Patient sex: F
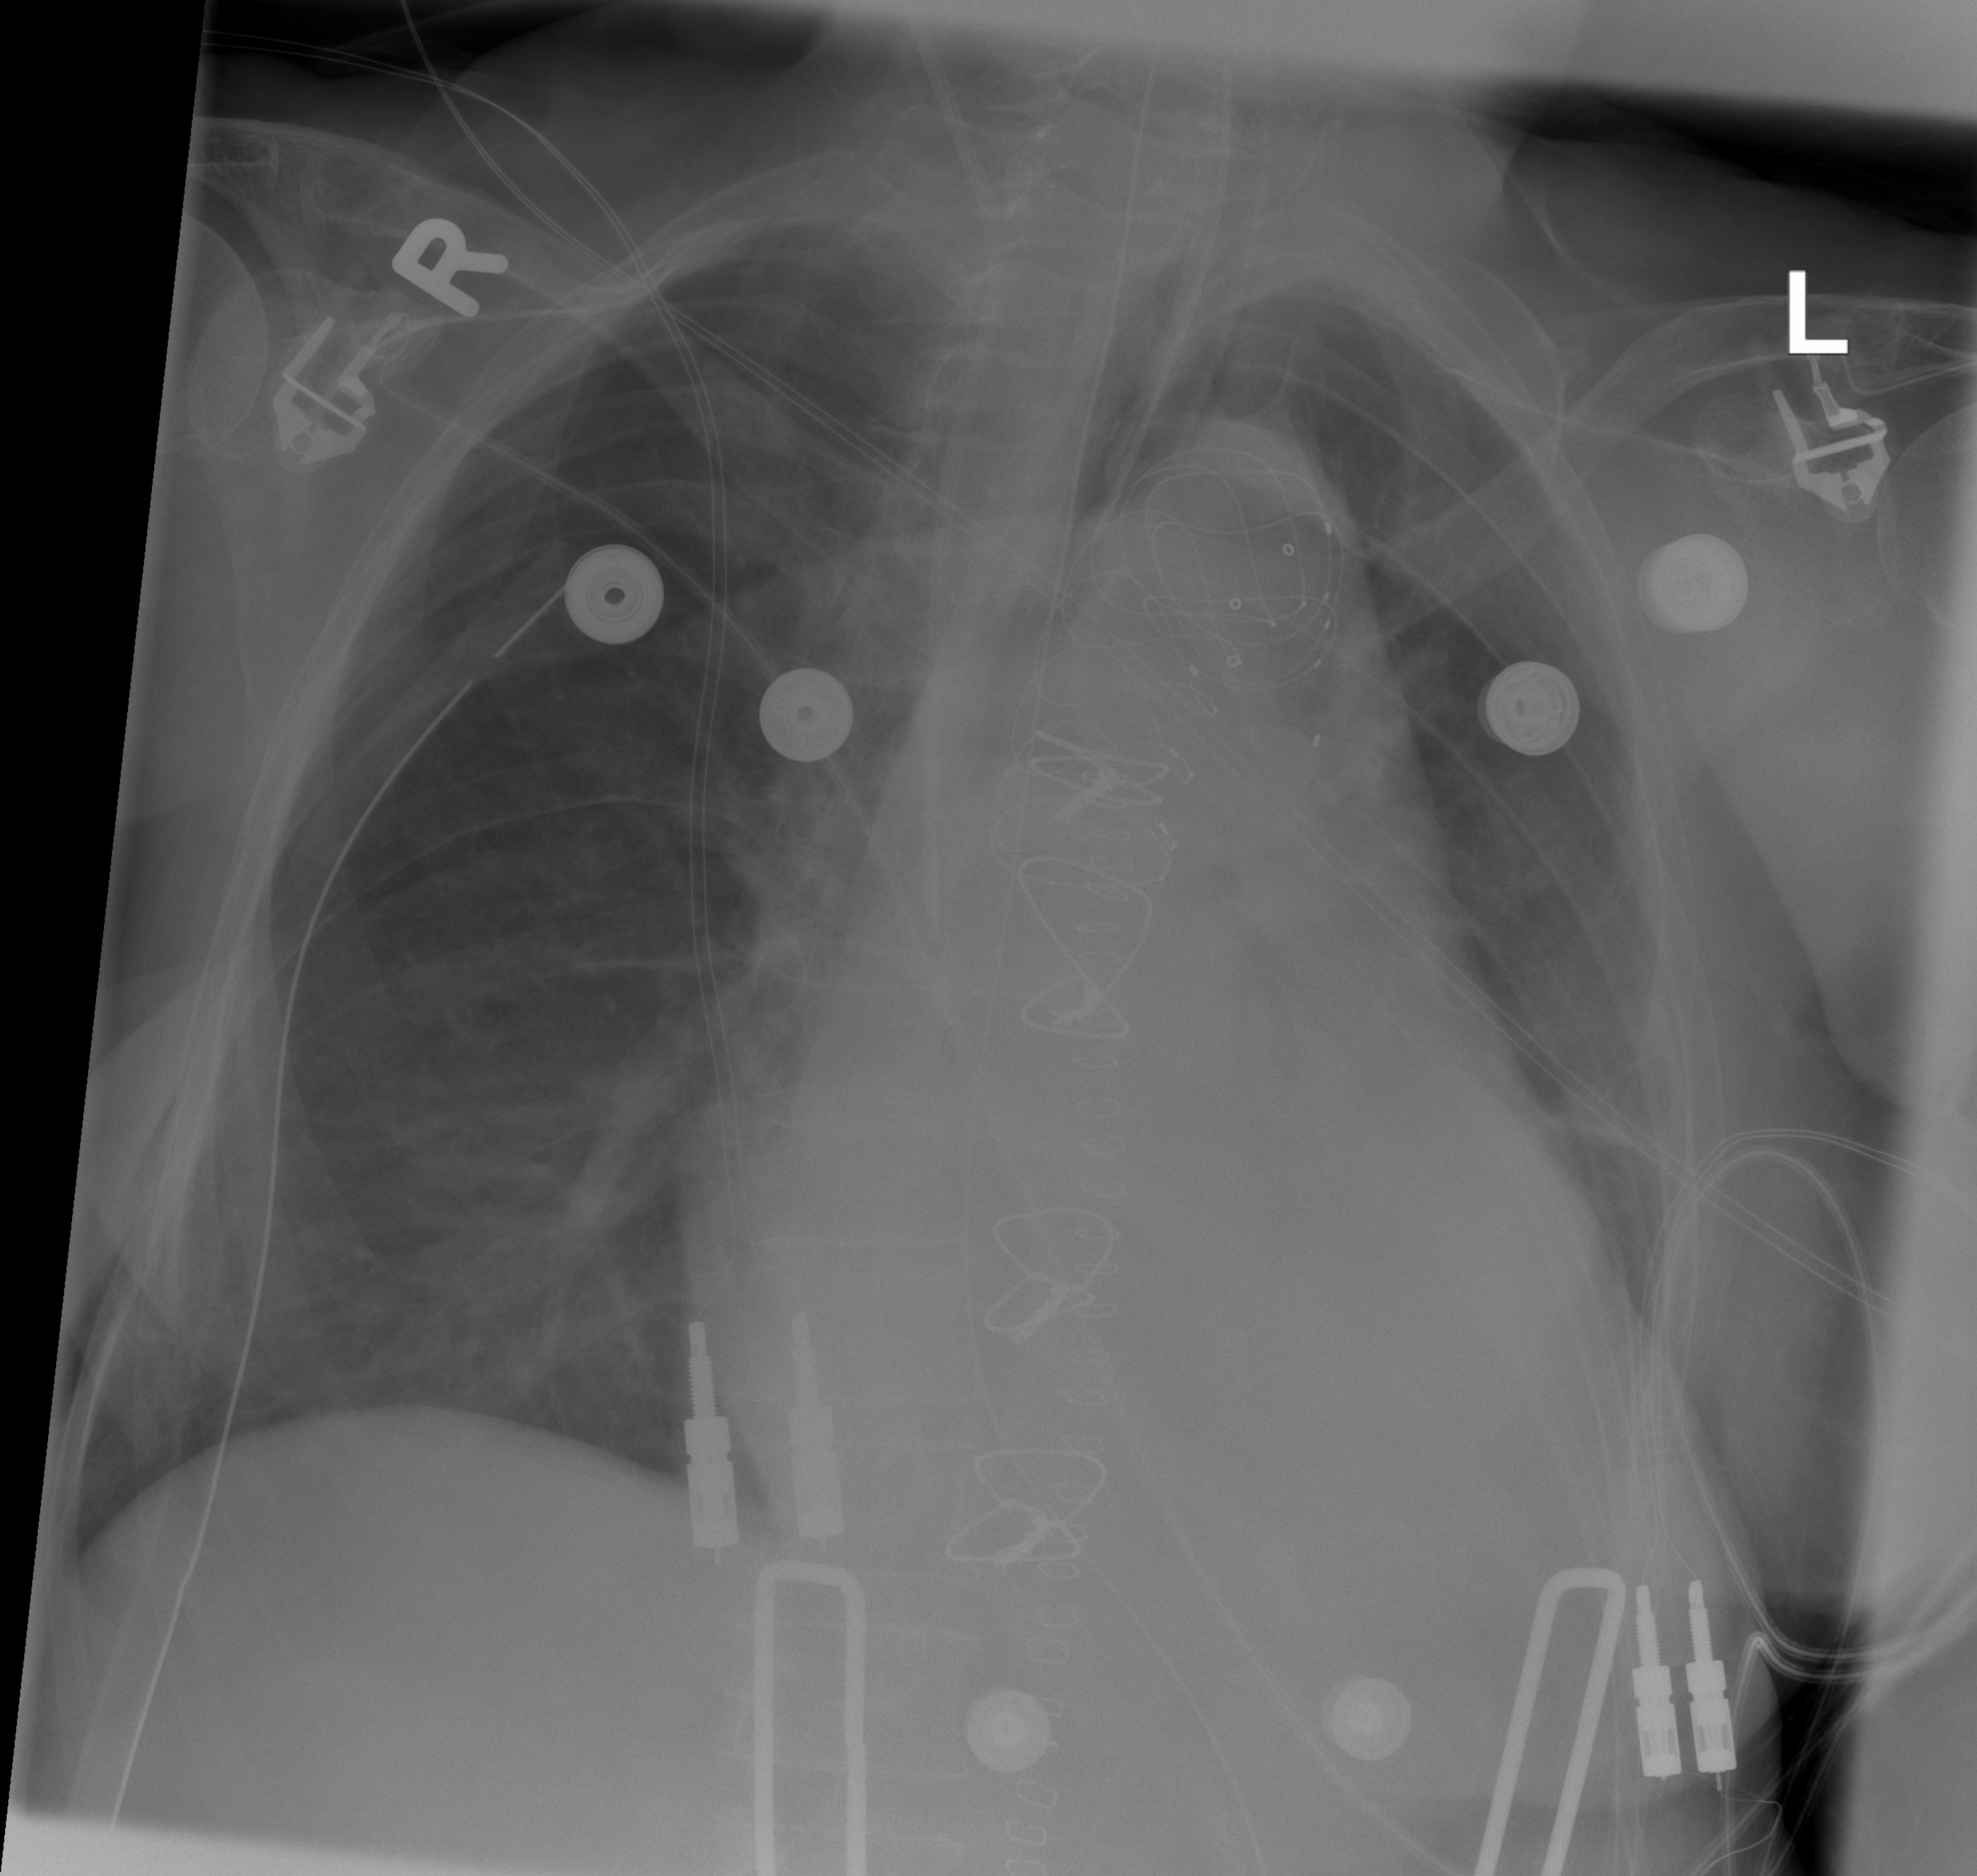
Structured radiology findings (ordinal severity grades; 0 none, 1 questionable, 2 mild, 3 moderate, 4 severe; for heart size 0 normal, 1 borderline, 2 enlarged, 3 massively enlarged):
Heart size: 2
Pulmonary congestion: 0
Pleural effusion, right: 0
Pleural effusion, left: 0
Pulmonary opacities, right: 0
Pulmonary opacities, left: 1
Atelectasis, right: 0
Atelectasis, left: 0